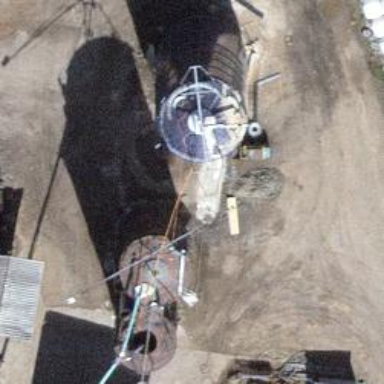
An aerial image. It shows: Silo.